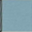
Piece: xx